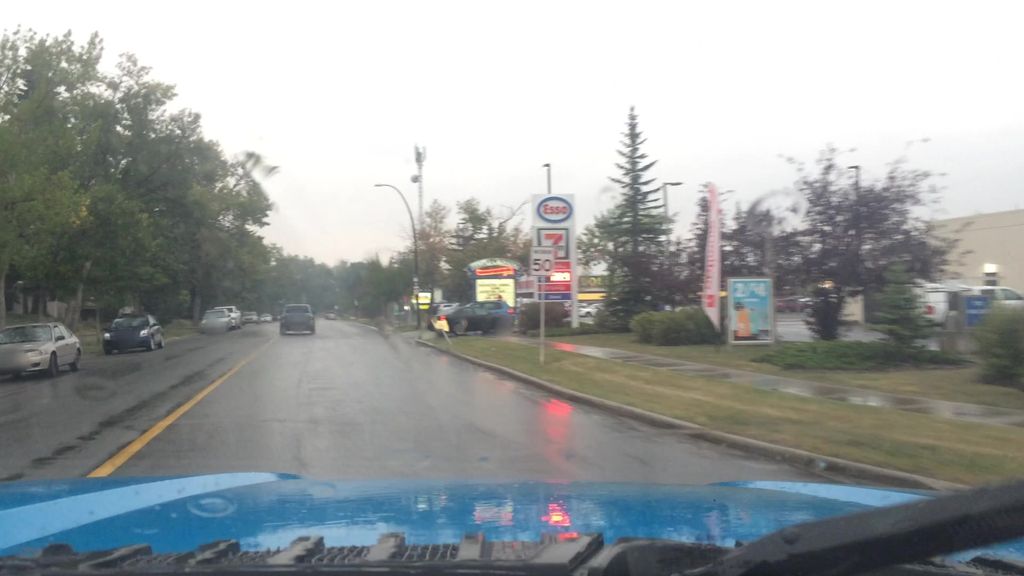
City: calgary